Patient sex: F
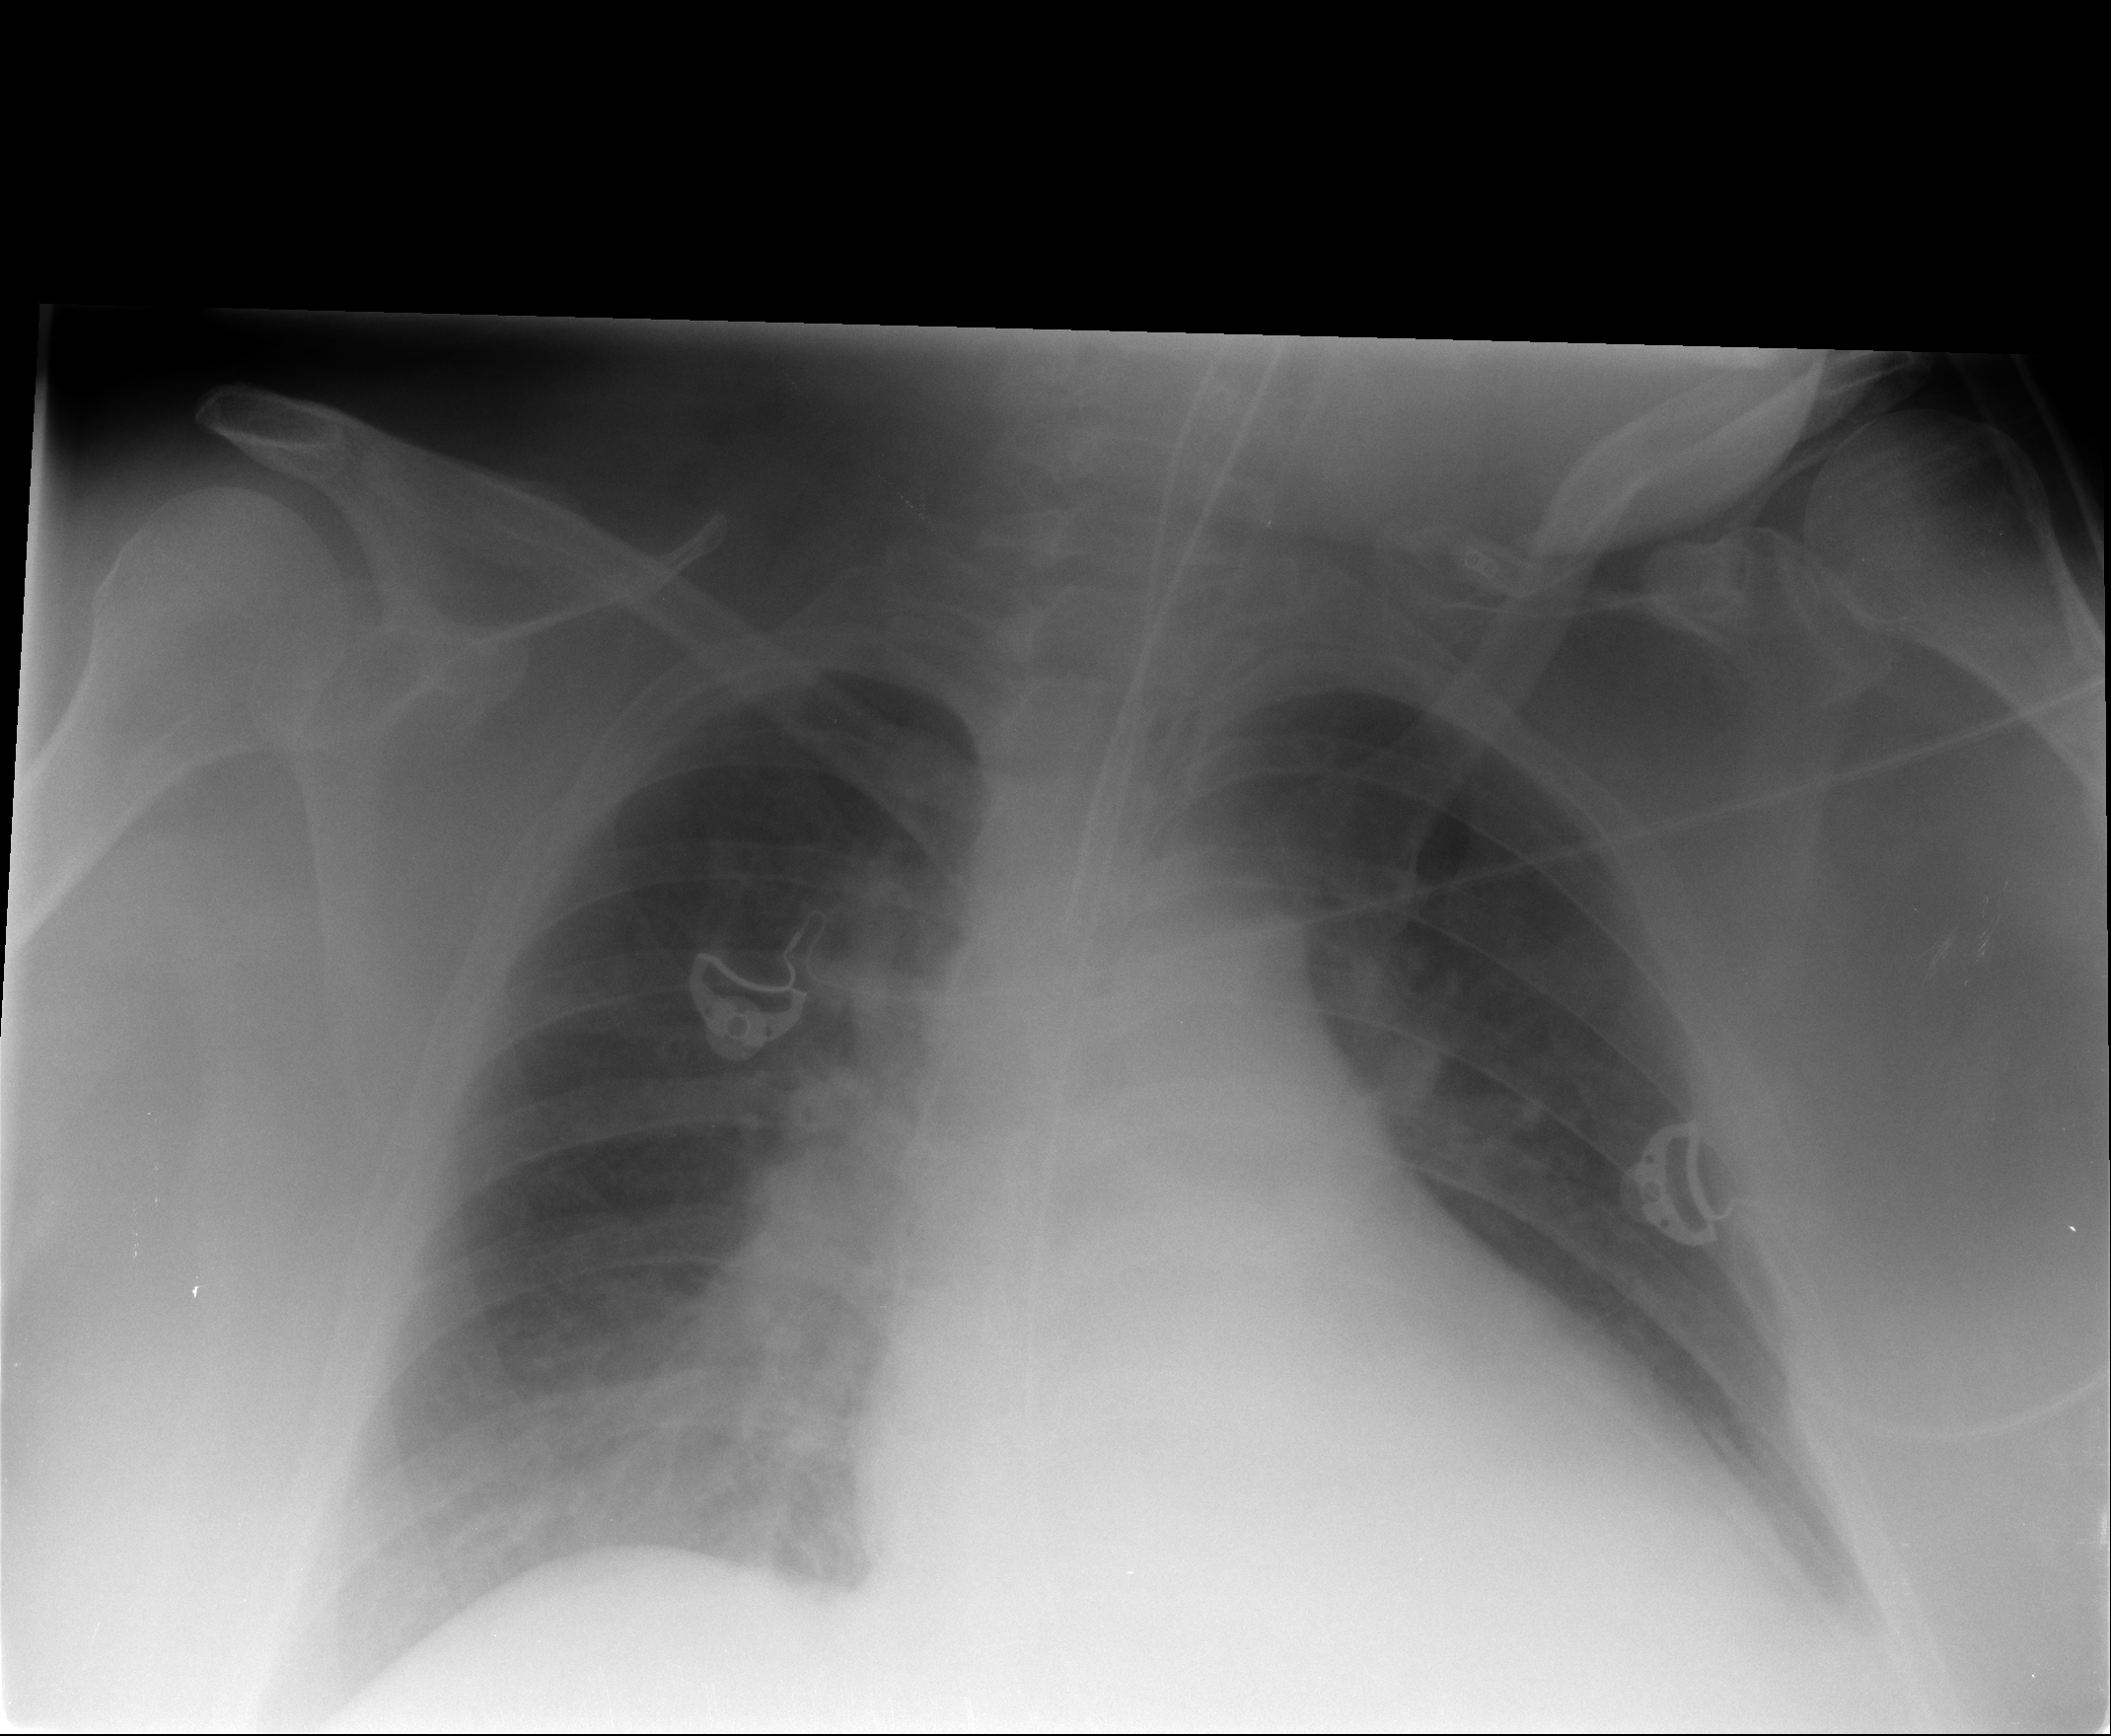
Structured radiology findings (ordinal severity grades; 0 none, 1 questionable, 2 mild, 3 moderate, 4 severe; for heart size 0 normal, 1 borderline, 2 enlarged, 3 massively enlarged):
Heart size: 2
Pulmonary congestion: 3
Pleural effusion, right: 0
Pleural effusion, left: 1
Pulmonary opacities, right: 2
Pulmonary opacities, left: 2
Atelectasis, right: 0
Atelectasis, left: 2